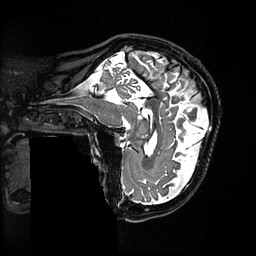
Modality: T2w
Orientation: sagittal
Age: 49
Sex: female
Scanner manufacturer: ge
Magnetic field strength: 3 T
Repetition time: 3.202 s
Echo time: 0.06568 s